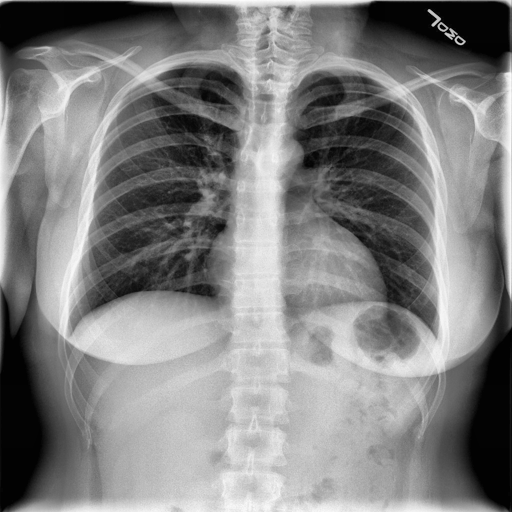
Finding: NORMAL